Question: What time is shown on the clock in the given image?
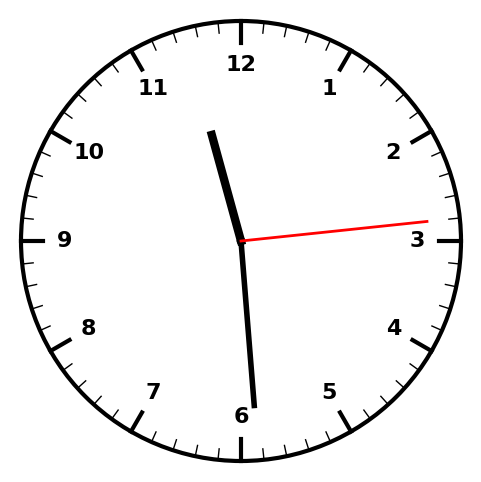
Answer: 11:29:14